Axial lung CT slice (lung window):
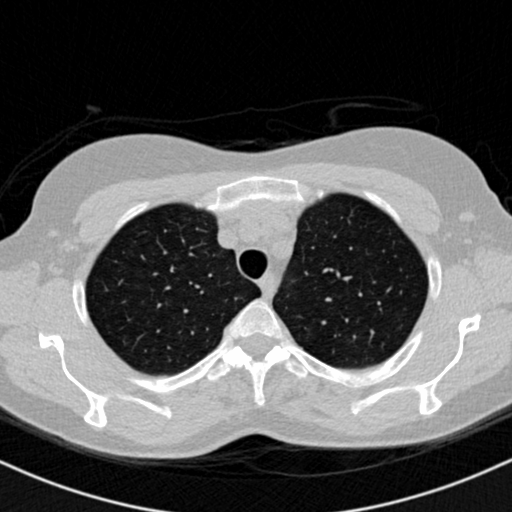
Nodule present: no